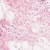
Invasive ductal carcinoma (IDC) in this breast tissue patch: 0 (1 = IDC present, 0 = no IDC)